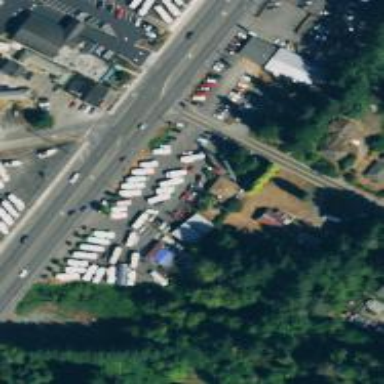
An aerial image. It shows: Retail area with caravan shop.